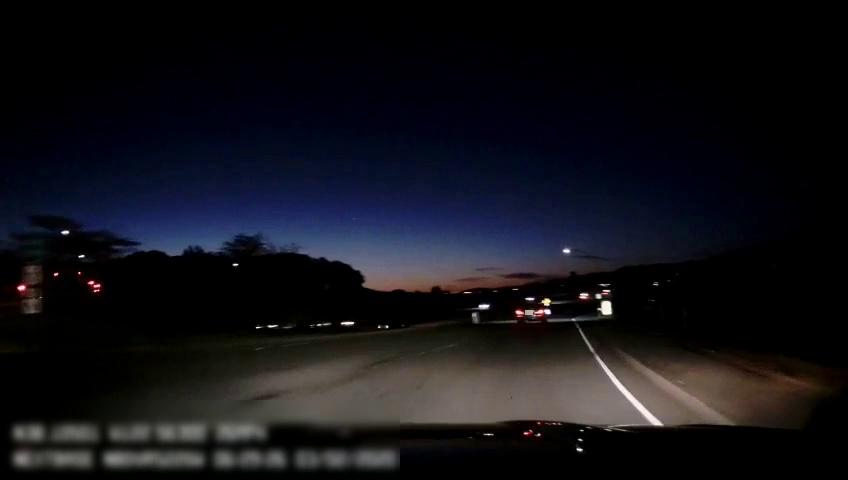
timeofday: Night
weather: Other
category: Drivable Space
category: Vehicles | Car
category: Lanes | Current Lane